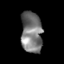
Tissue: lung
Cell type: Others
Senescence score: 0.2161
Nuclear area (px): 845
Mean DAPI intensity: 121.649